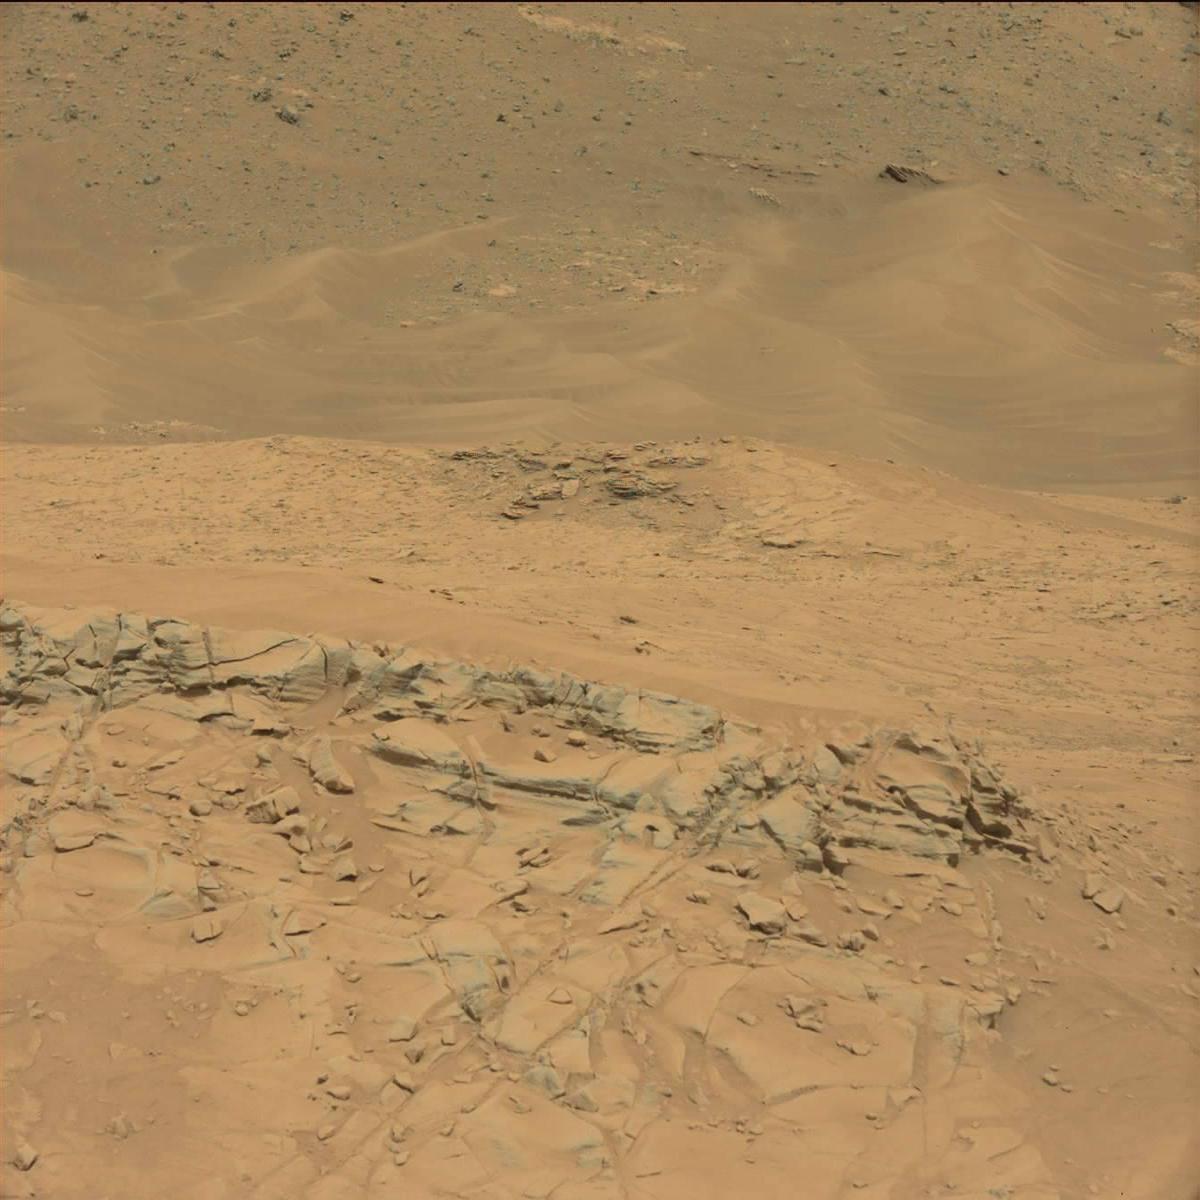
Terrain classes present: Bedrock, Sand / Soil